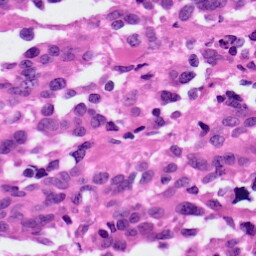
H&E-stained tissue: Ovarian